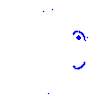
Particle: electron